Question: I'm still very new to CMake so feedback is definitely welcome. So, I'm trying to build a simple application that should eventually create a pdf using the library 'libharu'.
I think i figured it out how to link the library. But I still receive build errors for the findpng module (I suppose 'libharu' depends on it)

CMakeLists.txt:
'''
cmake_minimum_required(VERSION 3.2.0 FATAL_ERROR) # current latest stable version (if lower give FATAL_ERROR)
project(pdf_generator VERSION 0.1.0) # name of the project, version.
file(GLOB TARGET_SRC "./src/*.cpp") # Creates variable, using globbing.
include_directories(${PROJECT_SOURCE_DIR}/include) # list of directories to be used as header search paths.
add_executable(main ${TARGET_SRC}) # Create an executable of set of source files [exe name files to bundle].
find_library(libhpdf_location NAMES libhpdf.a) # find the location of libhpdf.a and save the value in the variable libhpdf_location.
message(STATUS ${libhpdf_location}) # print status of variable.
add_library(libhpdf STATIC IMPORTED) # Add library via a static import.
set_target_properties(
libhpdf PROPERTIES
IMPORTED_LOCATION ${libhpdf_location}
)
target_link_libraries(main libhpdf)
'''
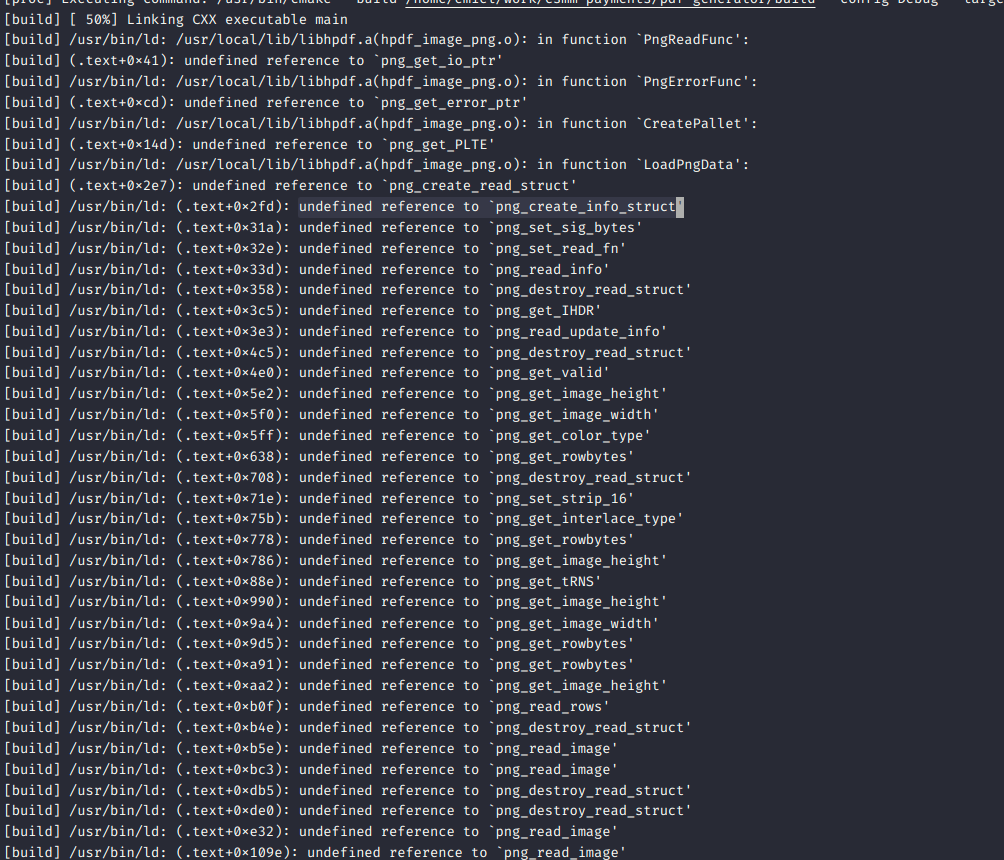
Answer: I've never worked with that particular library before, but skimming their CMakeLists.txt on GitHub it seems like libharu has optional dependencies on libpdf and zlib. Without knowing how you built your version of libharu I'm going to assume that both are needed.
Luckily, CMake comes with find-modules for both libpng and zlib, so adding the following should work:
'''
find_package(PNG REQUIRED)
find_package(ZLIB REQUIRED)
set_target_properties(libhpdf
PROPERTIES
INTERFACE_LINK_LIBRARIES "ZLIB::ZLIB;PNG::PNG"
)
'''